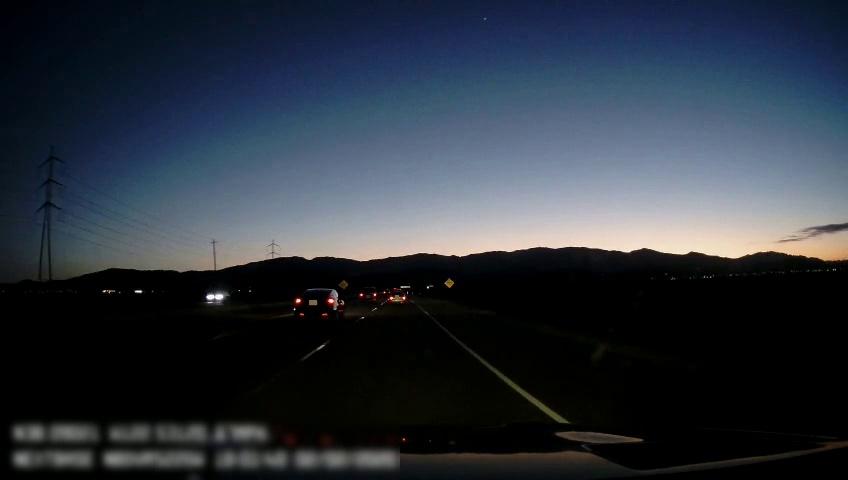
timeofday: Dusk/Dawn/Twilight
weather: Sunny
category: Drivable Space
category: Vehicles | Car
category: Vehicles | Car
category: Vehicles | Car
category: Vehicles | SUV
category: Lanes | Current Lane
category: Lanes | Alternate Lane
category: Traffic | Signs
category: Traffic | Signs